Question: I have a SQL Server database file in format. I restored the file in sql server using the analysis services connectivity type.Now, I have to use the dimensions, cubes and other stuffs in that file in Visual Studio 2013 and do some analysis. I used the option to load the database into the visual studio. Now the project contains cubes,data sources, dimensions, mining structures and roles. I am not sure how exactly I am suppose to use these contents and work on an analysis. Can someone please guide me through the analysis process with respect to this scenario?
FYI, I am using Microsoft's ContosoRetail Database as the ABF file. I tried to deploy the project, without making any change, just to get an idea of what the result will look like. I got 77 errors. I have included a sample screenshot of my project page, after loading the database into the visual studio, below

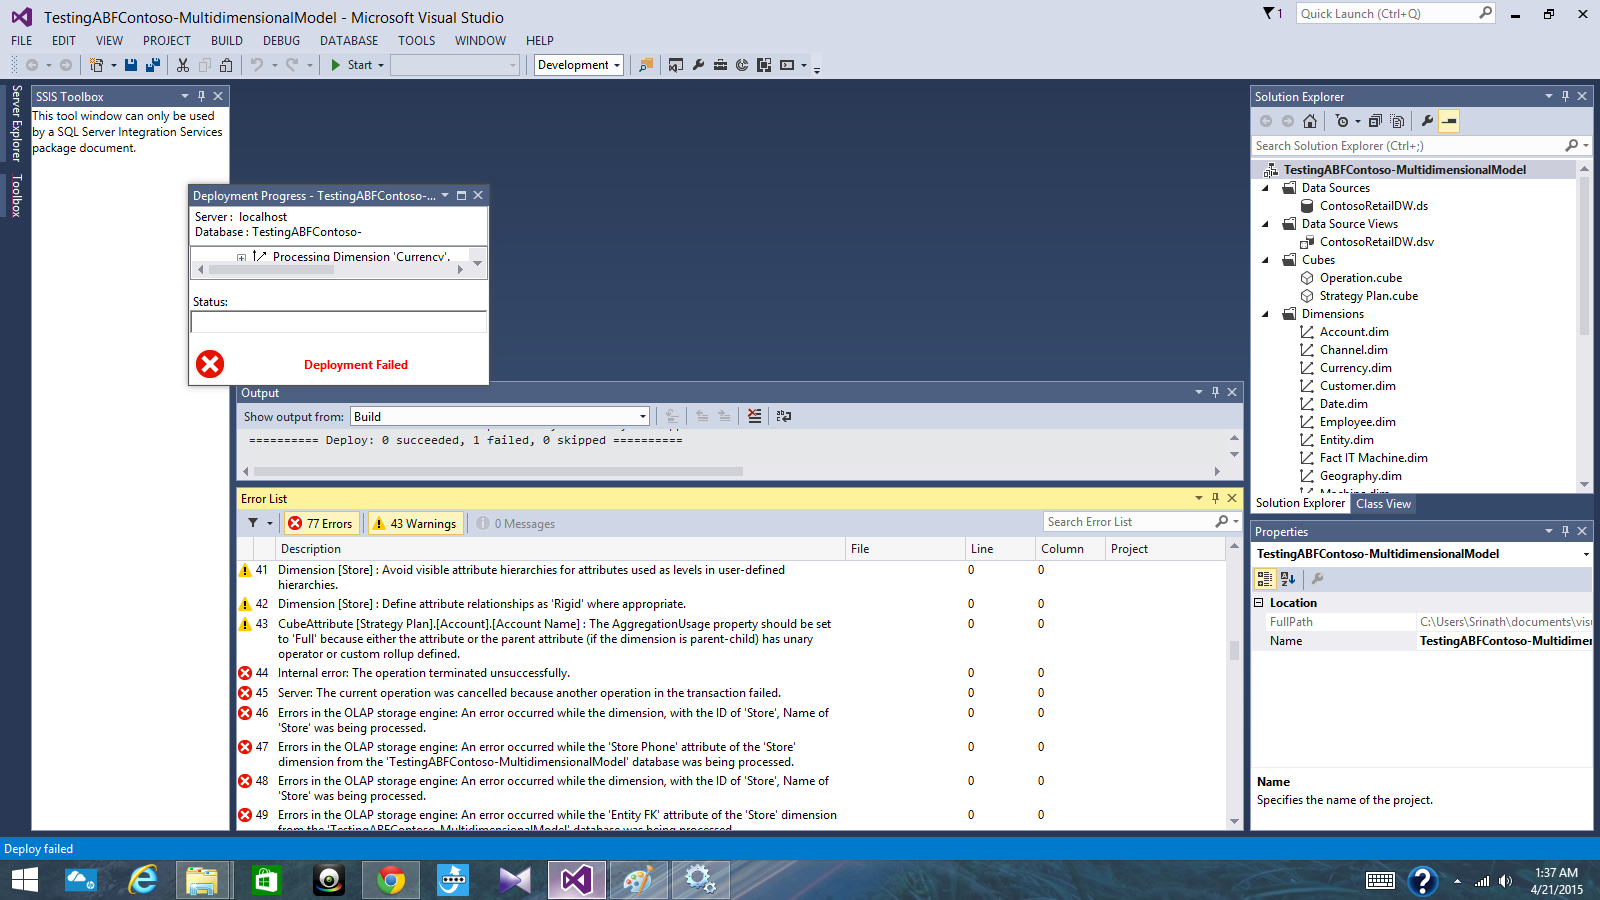
Answer: Did you restore the 'ContosoRetailDW' database as well?
You need the SQL Server Database which can be downloaded as a backup ('.BAK') file <URL>. Restore this database to your SQL Server Database Engine and after that, go to the screen you shared and click on 'ContosoRetailDW' under 'Data Sources' and get the connection established to the database that you just restored; test it by clicking on 'Test Connection'. Now, you can proceed to deploy your SSAS Project.
You may also find <URL> useful.